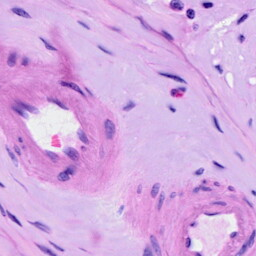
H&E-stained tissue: Ovarian